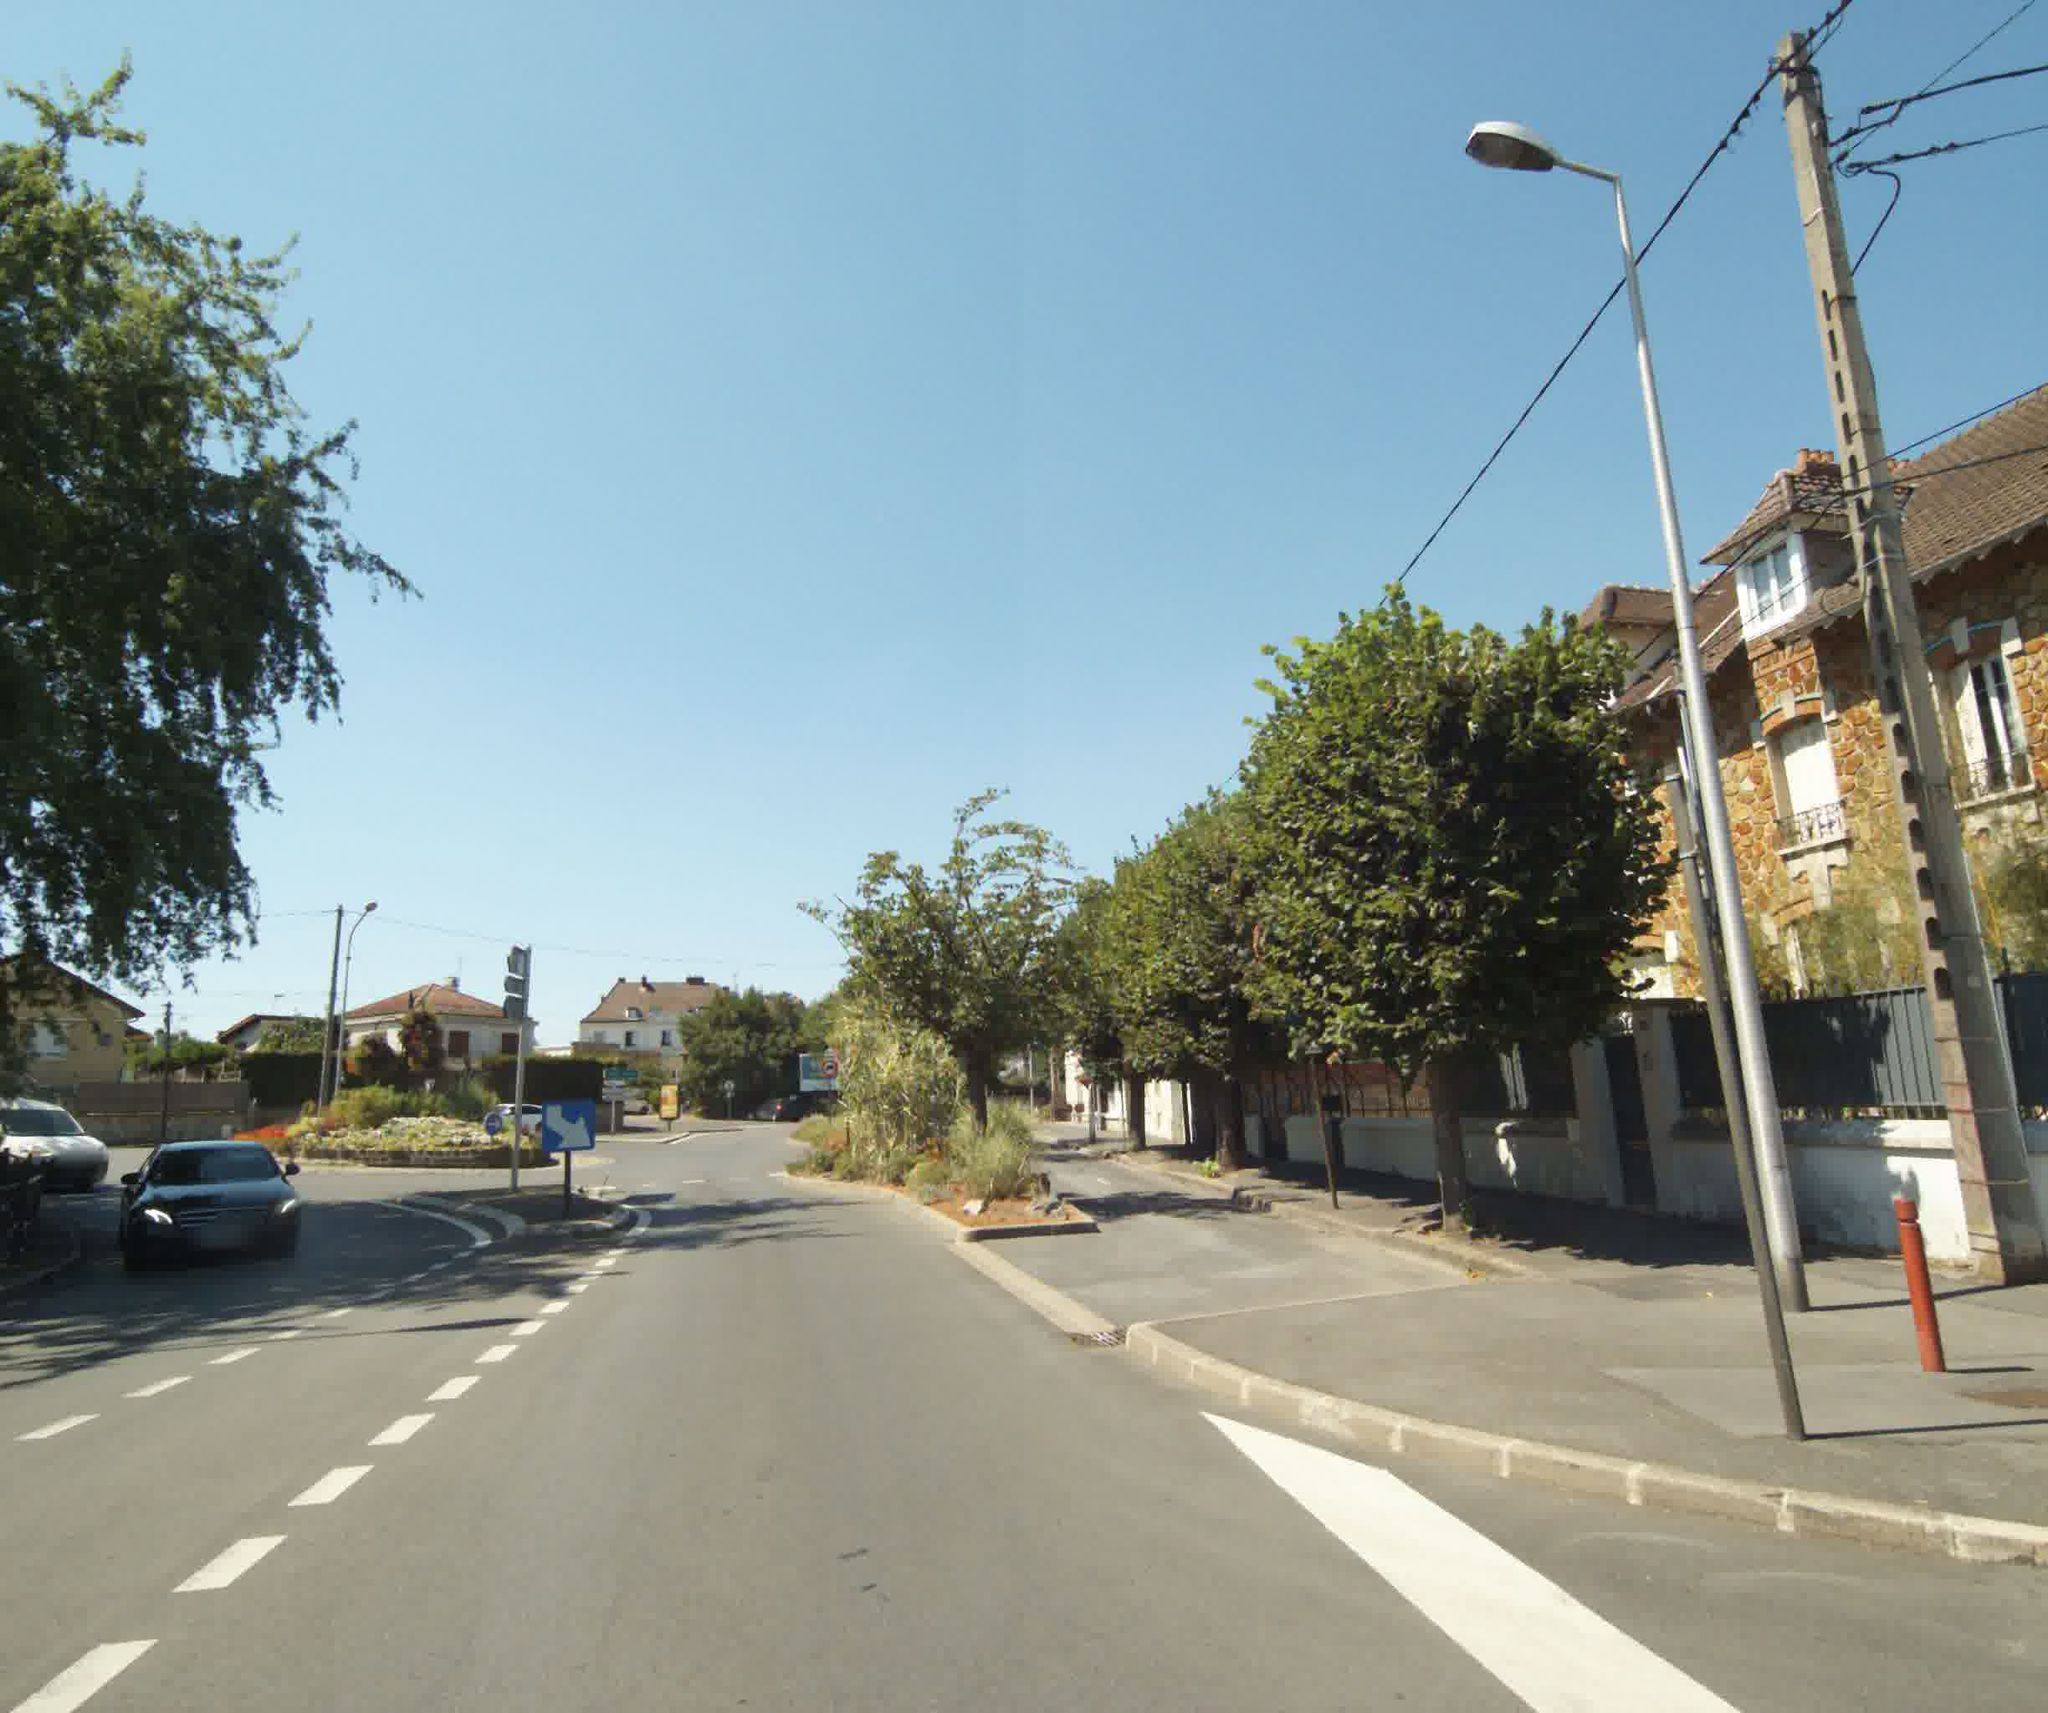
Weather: clear
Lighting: day
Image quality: good
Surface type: driving surface
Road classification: steps, residential
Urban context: urban centre
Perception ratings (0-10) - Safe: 6.35, Lively: 7.22, Beautiful: 6.44, Boring: 1.82, Depressing: 5.9, Wealthy: 4.53